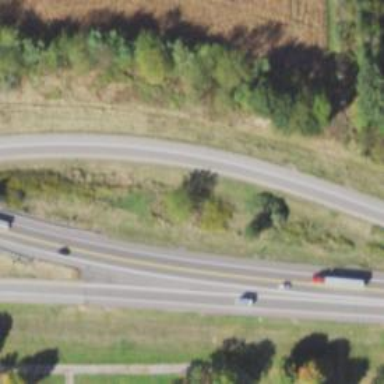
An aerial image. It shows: Trunk link road with asphalt surface.